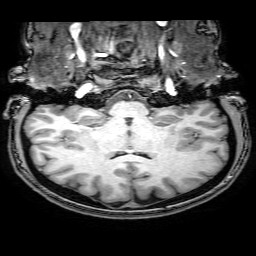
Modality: T1w
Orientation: sagittal
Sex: female
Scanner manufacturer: philips
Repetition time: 0.008199 s
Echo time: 0.00377 s